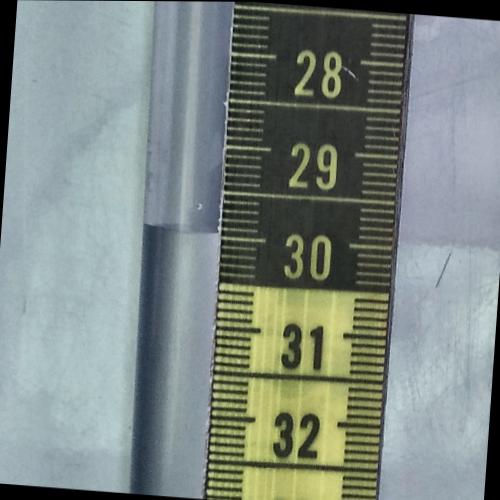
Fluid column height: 30.0 cm